Field crop: maize
Growth stage: 2
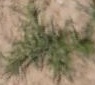
Species: salsola